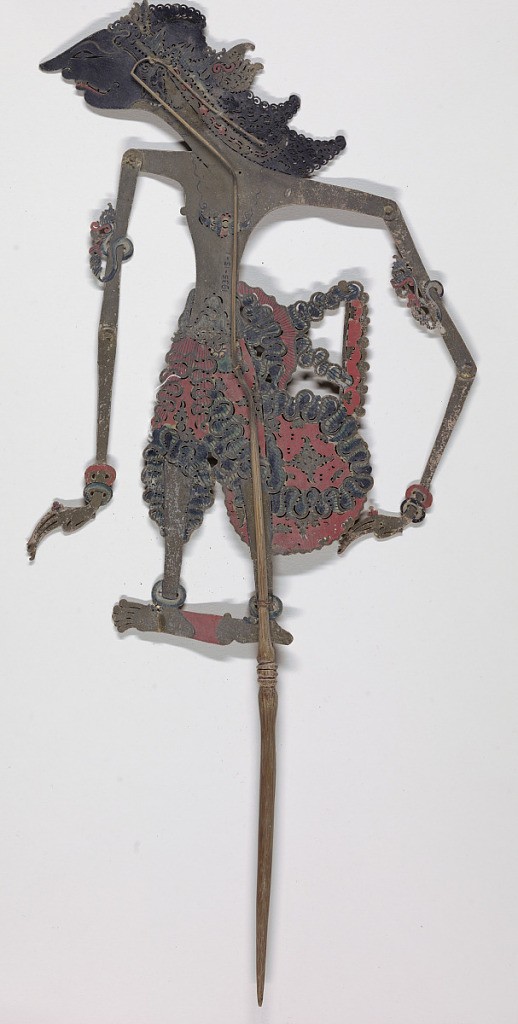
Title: Shadow puppet (wayang kulit)
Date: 19th century
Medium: Wood, painted and gilded leather
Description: Female figure with elaborate coiffure extending down to shoulders, bracelets on wrists and ornaments on upper arms. Painted with red and blue, faded.